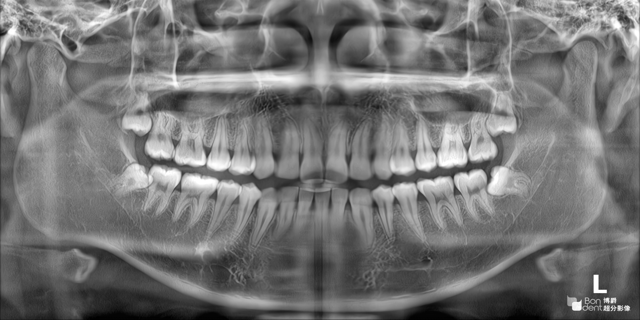
adult